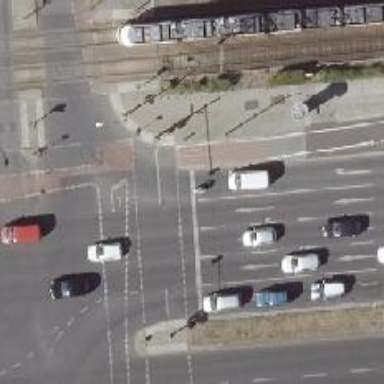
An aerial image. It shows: Road crossing with traffic signals.